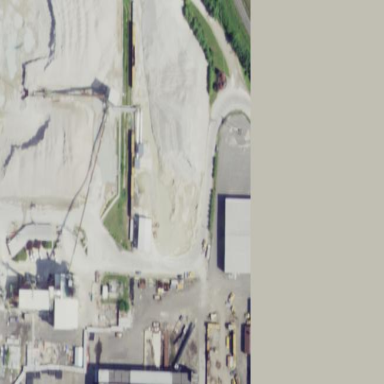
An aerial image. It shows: Concrete factory and distribution center characterized as works.